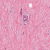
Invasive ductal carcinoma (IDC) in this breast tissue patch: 0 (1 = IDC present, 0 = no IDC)